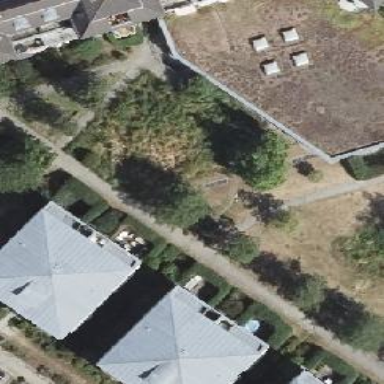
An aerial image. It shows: House with pyramidal roof shape.